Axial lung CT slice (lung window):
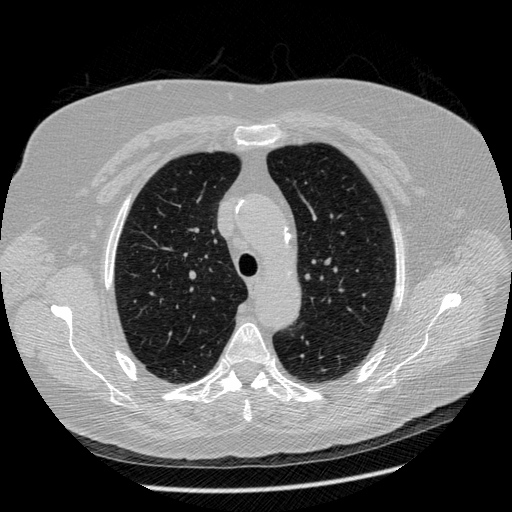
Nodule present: no